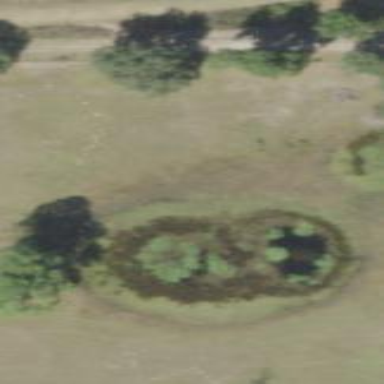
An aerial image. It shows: Marsh wetland.